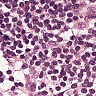
Metastatic tissue present: no